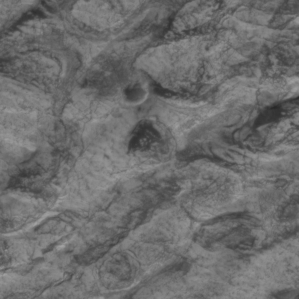
Label: non_frost